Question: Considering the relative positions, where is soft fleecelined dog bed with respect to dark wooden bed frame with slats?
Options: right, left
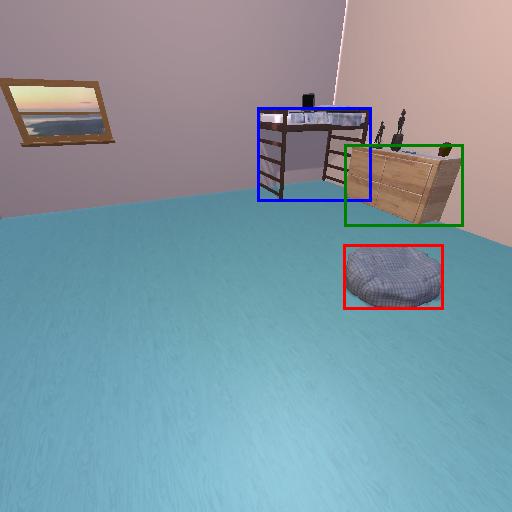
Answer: right